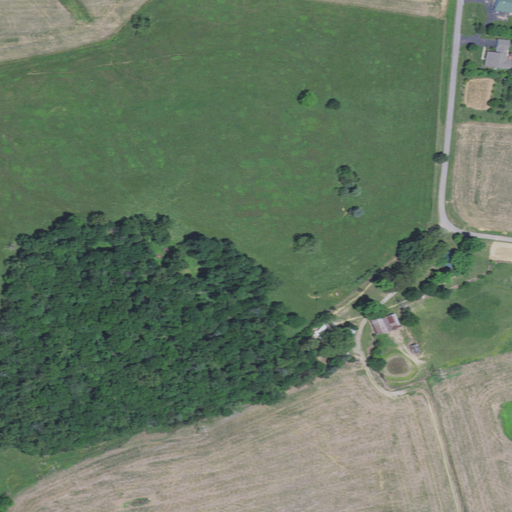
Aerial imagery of mountain in Kentucky named Cedar Hill containing pasture, deciduous forest, cultivated crops, open development, and low intensity development